Question: I have UIScrollView that is a subview on my view controller, in this scroll view I have UIView on top (the blue square) and a UITableView on the bottom (the light grey square). I also have a UIView that is acting like NavigationBar (the dark blue color bar), he is outside of the scroll view.
The view controller hirarchy is:
'''
- view
- UINavigationBar
- UIView (as navigation bar)
- UIScrollView
- UIView
- UITableView
'''
My problem is that something pushs the UIScrollView scroller down, but the UIScrollView y is where it should be, I don't know what causing it, also tried every AutoResizing mask combination, but without success, it just won't move. I also canceld AutoResizingSubviews and set AutoResizingMask to UIViewAutoResizingNone.
In the picture the scrollview is scrolled all the way to the top, you can see that the scroller itself is located down from the scrollview top. also I have a spare in the bottom exactly as the size of the padding in top.
What can I do to fix it?

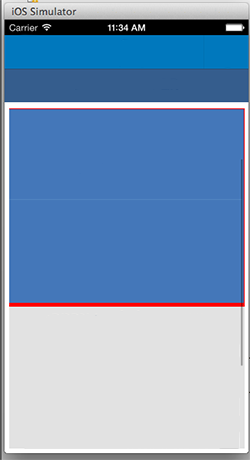
Answer: In iOS 7 and xcode 5 there is new property for viewcontroller that perform such action, if dont want to see that you have to uncheck that property and then the scrollview will work fine.

In the layout section, uncheck the Adjust Scroll View Insets option and viola it will work just fine
Update: Use this code.
'''
self.edgesForExtendedLayout=UIRectEdgeNone;
self.extendedLayoutIncludesOpaqueBars=NO;
self.automaticallyAdjustsScrollViewInsets=NO;
'''